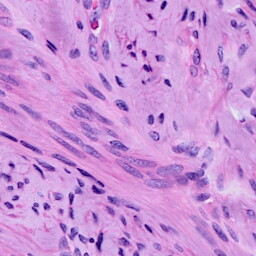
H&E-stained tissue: Cervix